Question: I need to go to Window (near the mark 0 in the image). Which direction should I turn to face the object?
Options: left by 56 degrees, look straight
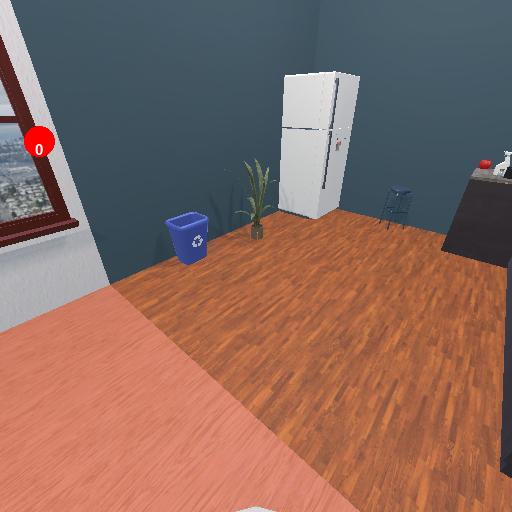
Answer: left by 56 degrees